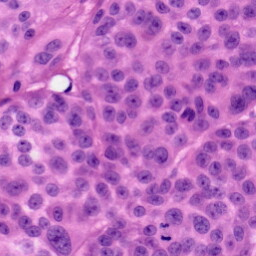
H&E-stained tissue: Skin